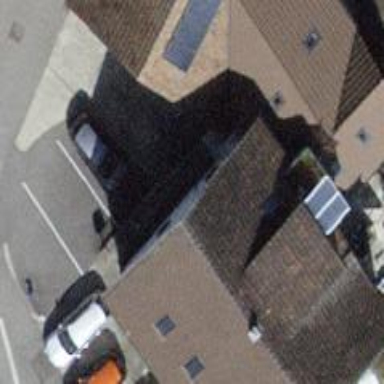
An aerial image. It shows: Detached building.